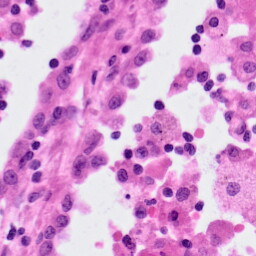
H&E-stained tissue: Lung